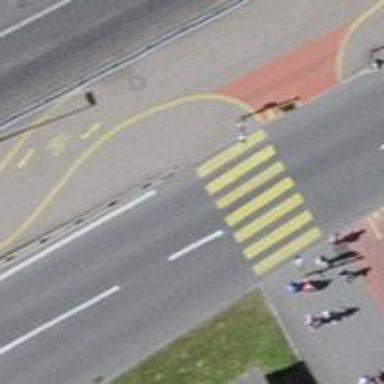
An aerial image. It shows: Kerb serving as barrier.